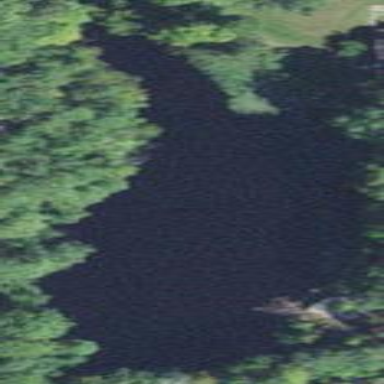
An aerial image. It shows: Peaceful pond surrounded by nature.